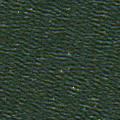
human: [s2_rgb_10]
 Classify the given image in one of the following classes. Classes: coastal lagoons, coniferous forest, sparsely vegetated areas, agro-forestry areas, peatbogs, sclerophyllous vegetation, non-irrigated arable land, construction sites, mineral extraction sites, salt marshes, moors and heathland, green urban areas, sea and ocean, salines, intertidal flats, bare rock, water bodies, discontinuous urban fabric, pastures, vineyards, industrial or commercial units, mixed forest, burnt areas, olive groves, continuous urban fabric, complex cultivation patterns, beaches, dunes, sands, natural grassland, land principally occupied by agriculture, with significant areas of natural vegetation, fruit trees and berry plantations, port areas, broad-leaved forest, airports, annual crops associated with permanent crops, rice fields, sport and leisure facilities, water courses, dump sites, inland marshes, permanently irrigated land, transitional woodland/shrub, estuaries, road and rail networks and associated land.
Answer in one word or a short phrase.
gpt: sea and ocean